Interaction volume radius: 10 \u00c5
Interaction volume height: 35 \u00c5
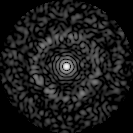
Disorder parameter: 0.8391